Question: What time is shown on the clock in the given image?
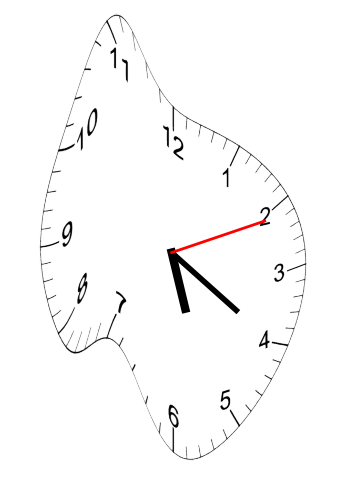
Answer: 05:20:11